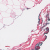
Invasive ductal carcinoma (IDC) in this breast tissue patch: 0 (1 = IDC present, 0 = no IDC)